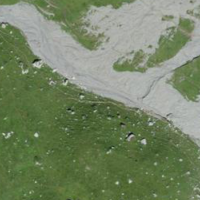
EUNIS habitat code: 23
Species observed at this site:
Marmota marmota